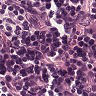
Metastatic tissue present: no